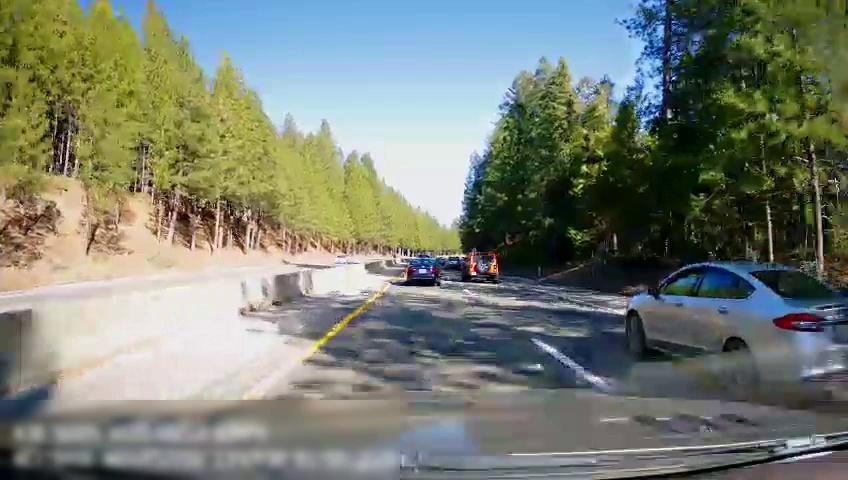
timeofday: Day
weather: Sunny
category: Drivable Space
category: Drivable Space
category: Vehicles | SUV
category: Vehicles | SUV
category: Vehicles | Car
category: Vehicles | Car
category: Lanes | Current Lane
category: Lanes | Current Lane
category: Lanes | Alternate Lane